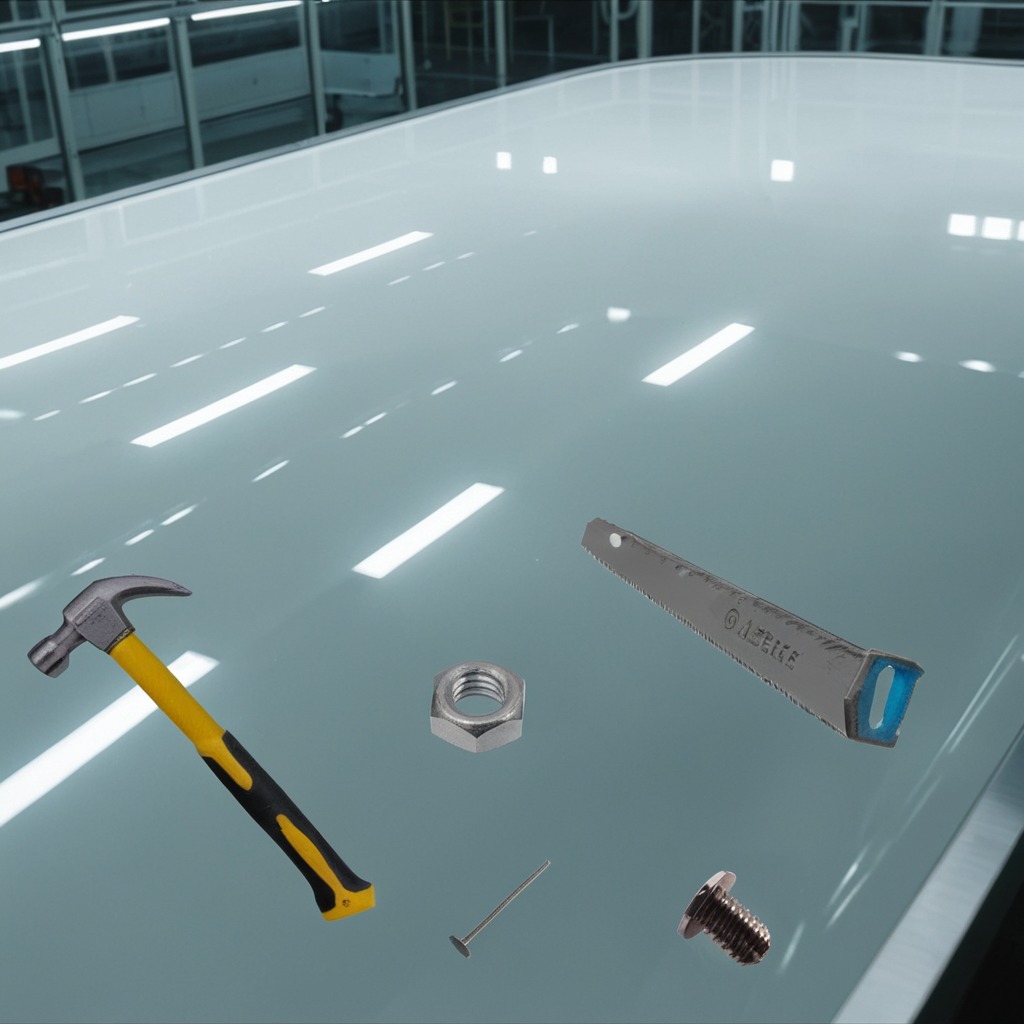
A metal machine screw, a hammer, an iron nail, a handheld metal saw, and a metal nut are lying on the high-gloss table.